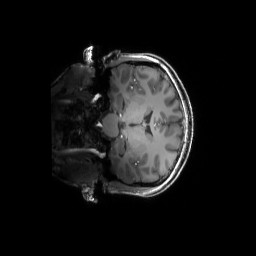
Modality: T1w
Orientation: coronal
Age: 27
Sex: female
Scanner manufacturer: siemens
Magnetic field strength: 6.98 T
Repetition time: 2.37 s
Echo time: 0.00231 s